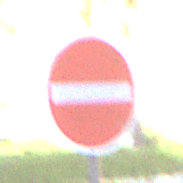
Verkehrszeichen: VerbotDerEinfahrt
Umgebung: Outdoor, Urban
Tageszeit: SunriseSunset
Wetter: PartlyCloudy
Licht: Natural
Jahreszeit: NotSpecified
Kontrast: LowContrast